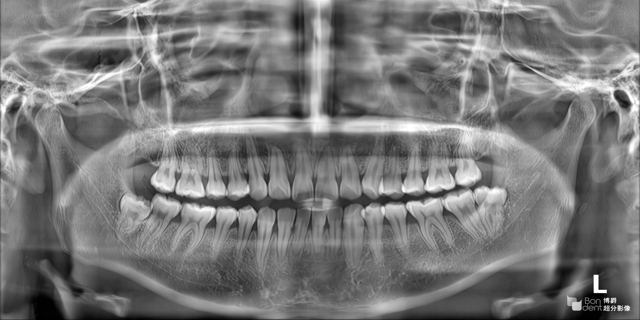
adult